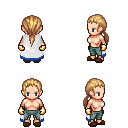
a pixel art fantasy rpg character, female body template, human, light skin, white trimmed cape, teal pants, light blonde ponytail hairstyle, gold gloves, brown slippers, four views (front, back, left, right), 2x2 character sprite sheet, small pixel art, hard edges, no anti-aliasing